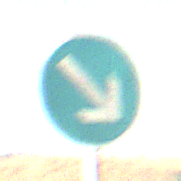
Verkehrszeichen: VorgeschriebeneVorbeifahrtRechts
Umgebung: Outdoor, Nature
Tageszeit: MorningAfternoon
Wetter: PartlyCloudy
Licht: Natural
Jahreszeit: NotSpecified
Kontrast: HighContrast